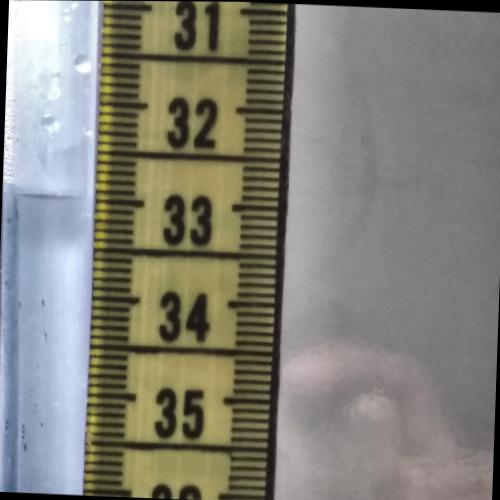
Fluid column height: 33.0 cm